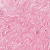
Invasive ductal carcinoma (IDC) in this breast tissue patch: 0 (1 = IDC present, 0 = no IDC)